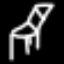
Label: chair